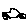
Label: car